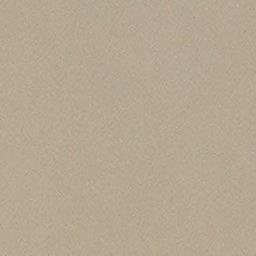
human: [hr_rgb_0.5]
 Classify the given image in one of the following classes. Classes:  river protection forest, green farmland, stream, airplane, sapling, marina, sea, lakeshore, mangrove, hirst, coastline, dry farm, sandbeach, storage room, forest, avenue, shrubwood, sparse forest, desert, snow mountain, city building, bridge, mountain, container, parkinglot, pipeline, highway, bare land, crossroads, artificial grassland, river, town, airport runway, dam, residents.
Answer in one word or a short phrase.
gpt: desert